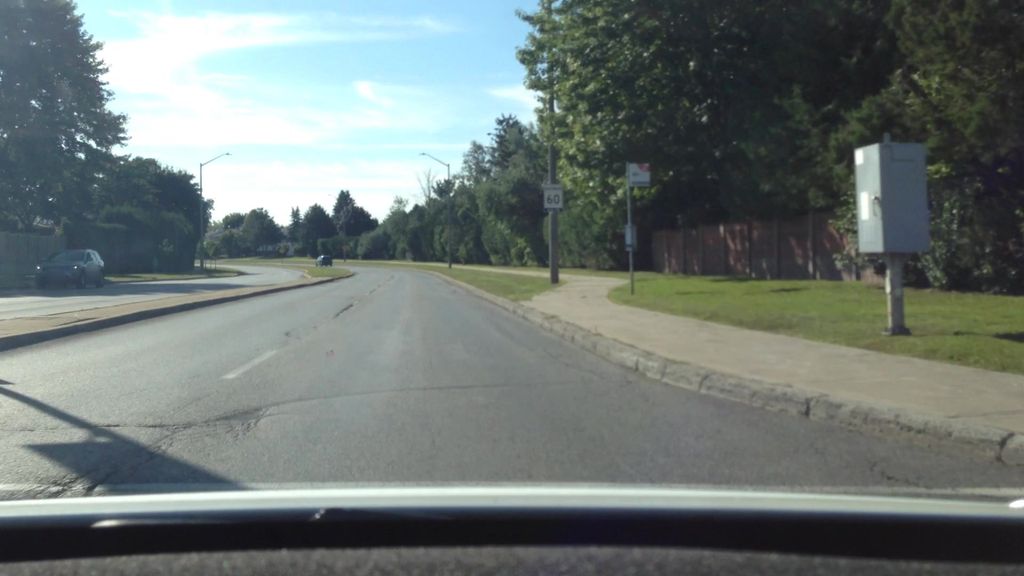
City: ottawa-gatineau